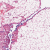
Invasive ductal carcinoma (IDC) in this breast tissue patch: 0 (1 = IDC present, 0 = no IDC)